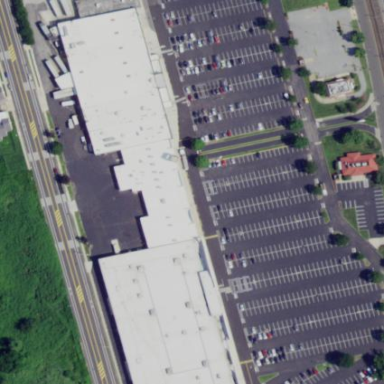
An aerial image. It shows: Retail building.